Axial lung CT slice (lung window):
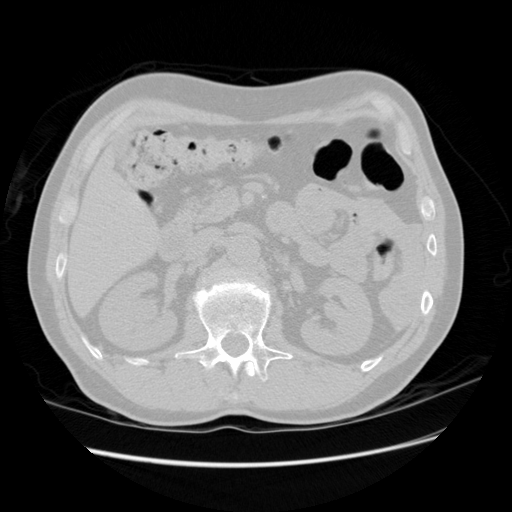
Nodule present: no